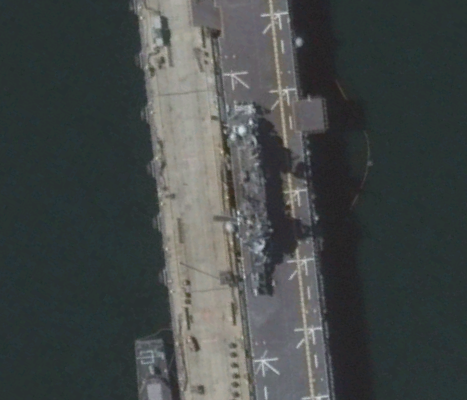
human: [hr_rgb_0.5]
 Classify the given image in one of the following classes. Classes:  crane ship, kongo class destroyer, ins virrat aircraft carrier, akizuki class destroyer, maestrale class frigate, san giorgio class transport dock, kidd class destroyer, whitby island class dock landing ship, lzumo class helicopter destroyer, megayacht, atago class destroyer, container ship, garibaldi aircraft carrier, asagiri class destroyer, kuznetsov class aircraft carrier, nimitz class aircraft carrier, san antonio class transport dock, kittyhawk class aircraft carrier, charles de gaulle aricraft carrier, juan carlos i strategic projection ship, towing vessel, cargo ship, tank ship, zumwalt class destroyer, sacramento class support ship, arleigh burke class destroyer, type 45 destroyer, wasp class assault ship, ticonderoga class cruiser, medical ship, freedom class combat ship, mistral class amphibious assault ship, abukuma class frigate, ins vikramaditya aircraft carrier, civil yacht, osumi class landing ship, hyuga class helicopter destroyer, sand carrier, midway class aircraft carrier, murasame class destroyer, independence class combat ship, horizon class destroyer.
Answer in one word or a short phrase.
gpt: Wasp class assault ship